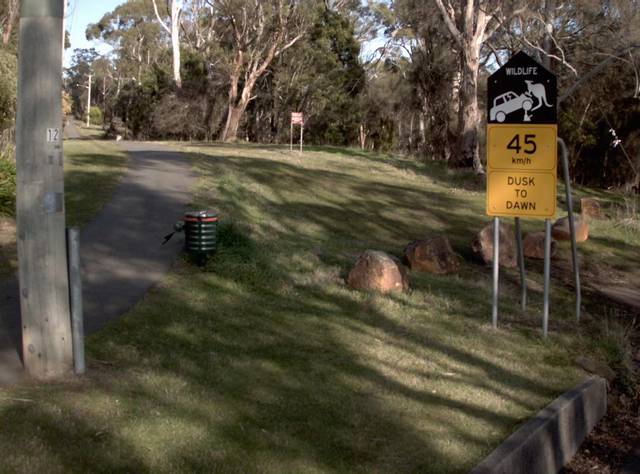
Region: Australia
Coordinates: -41.45, 147.122